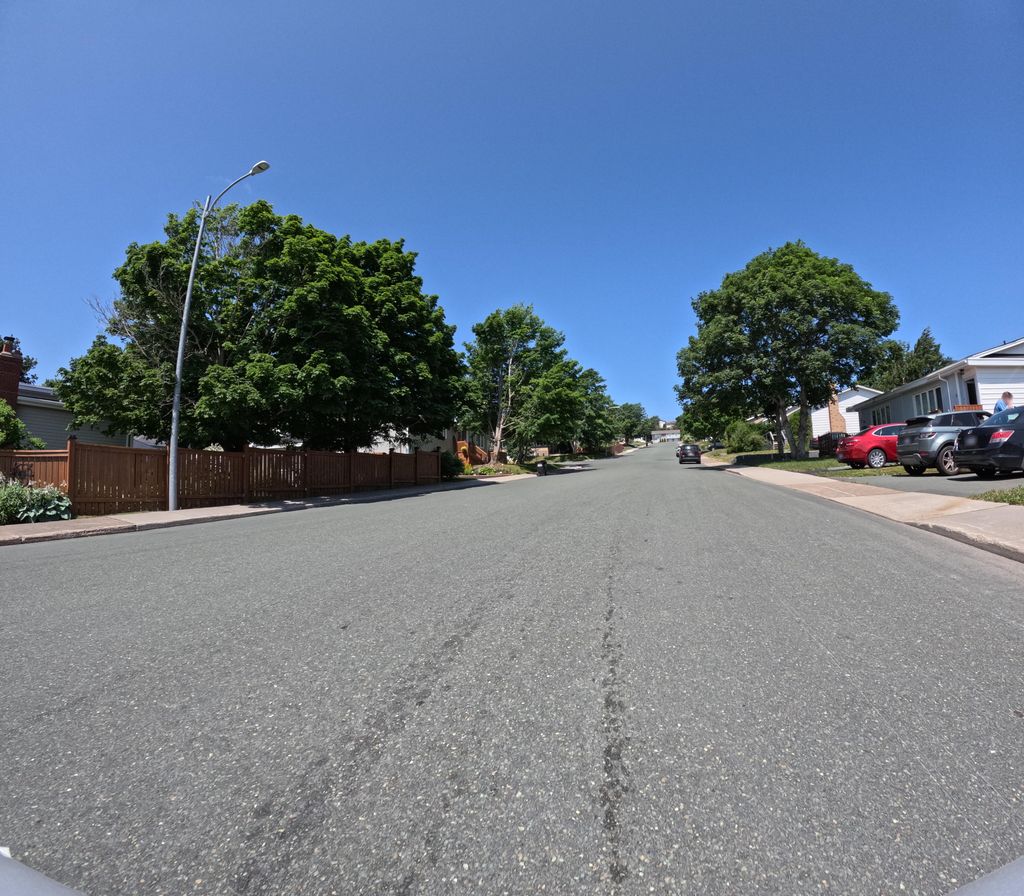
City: st_johns